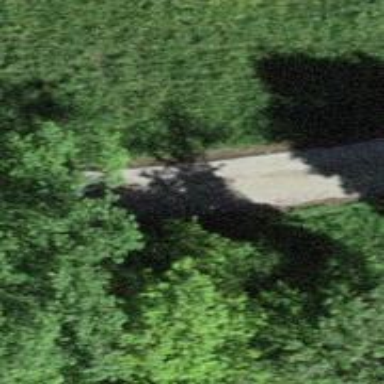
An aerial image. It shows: Track road.